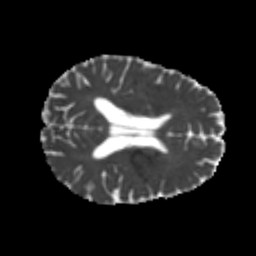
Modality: MD
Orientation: axial
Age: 26
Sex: male
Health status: healthy
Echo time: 0.074 s